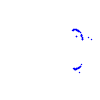
Particle: pion